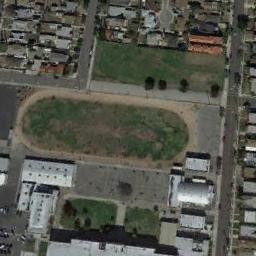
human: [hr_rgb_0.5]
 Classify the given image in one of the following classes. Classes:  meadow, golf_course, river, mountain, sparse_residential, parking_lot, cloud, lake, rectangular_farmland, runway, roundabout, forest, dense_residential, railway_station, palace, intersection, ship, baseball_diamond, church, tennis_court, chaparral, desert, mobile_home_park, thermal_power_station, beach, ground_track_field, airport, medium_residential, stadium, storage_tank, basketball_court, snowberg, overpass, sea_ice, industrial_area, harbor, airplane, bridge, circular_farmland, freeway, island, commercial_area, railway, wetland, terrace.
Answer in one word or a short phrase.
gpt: ground_track_field